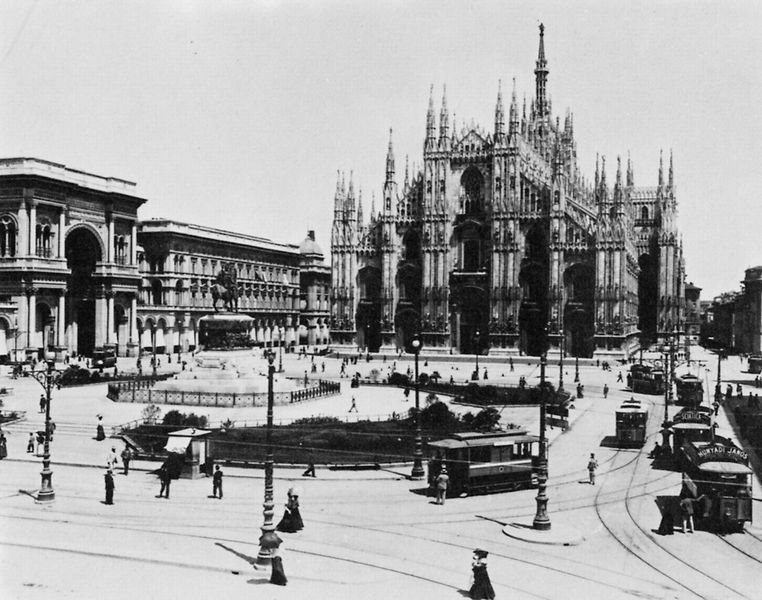
Titel: Der Domplatz in Mailand
Künstler: Gebrüder Alinari
Schlagwörter: dunkel, menschen, stadt, grau, hell, laterne, laternen, schwarz, straße, säulen, weiss, park, rasen, wiese, architektur, kirche, sonne, gotik, pferd, reiter, skulptur, bogen, passanten, platz, durchgang, tor, foto, fotografie, türme, torbogen, dom, denkmal, kreuzung, schwarz weiß, kathedrale, portal, stadttor, gleise, lock, schienen, standbild, basilika, reiterstandbild, triumphbogen, straßenbahn, reiterdenkmal, filialen, bude, mailand, rase, mailänder dom, staßenbahn